Question: I need spinner in Action Bar for filtering content, looking something similar to this:

But spinner should fill full length of action bar.
What i tried:
1) 'actionBar.setListNavigationCallbacks(navigationAdapter, this);'
Yes, it works. But i need this filter only in 1 fragment. Yes, i can use 'ActionBar.NAVIGATION_MODE_LIST' only in this fragment, and change it to 'ActionBar.NAVIGATION_MODE_STANDARD' in others. But if i will want to add differenat filter in another fragment. So, i should to setting type, adapter and etc in every fragment. It's very very awfully.
2) Better solution is to use menu. In 'onCreateOptionsMenu' of fragment i can add item with 'actionViewClass="android.widget.Spinner"' only in fragment where i need this. Almost good solution except that this item will align right and doesn't fill full action bar.
: how to make menu item fill full action bat length?
Or can you advise better solution?
Btw, 'setCustomView' for ActionBar - bad solution for the same reasons that 'setListNavigationCallbacks'...
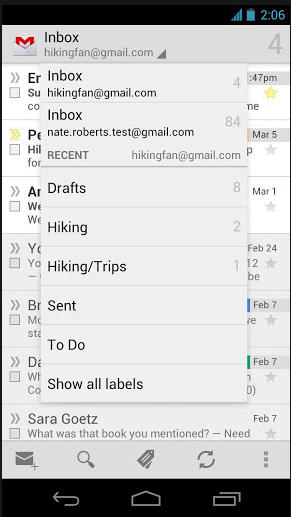
Answer: Found solution. You should user your own layout for spinner item.
Instead of:
'''
ArrayAdapter<CharSequence> adapter = ArrayAdapter.createFromResource(getActivity(), R.array.projects_filteres, android.R.layout.simple_spinner_item);
'''
Use:
'''
ArrayAdapter<CharSequence> adapter = new ArrayAdapter<CharSequence>(getActivity(), R.layout.projects_filter_item,
android.R.id.text1, getActivity().getResources().getStringArray(R.array.projects_filteres));
'''
Where 'R.array.projects_filteres' - just simple array from resources, and 'R.layout.projects_filter_item' is 'RelativeLayout' with 'android:layout_width="match_parent"':
'''
<?xml version="1.0" encoding="utf-8"?>
<RelativeLayout xmlns:android="http://schemas.android.com/apk/res/android"
android:layout_width="match_parent"
android:layout_height="wrap_content"
android:gravity="fill_horizontal"
android:orientation="vertical" >
<TextView
android:textColor="#000"
android:id="@android:id/text1"
android:layout_width="match_parent"
android:layout_height="wrap_content"
android:layout_alignParentLeft="true"
android:layout_alignParentTop="true"
android:textAppearance="?android:attr/textAppearanceMedium" />
</RelativeLayout>
'''
So, whole code of 'onCreateOptionsMenu' in fragment looks something like this:
'''
@Override
public void onCreateOptionsMenu(Menu menu, MenuInflater inflater) {
super.onCreateOptionsMenu(menu, inflater);
menu.clear();
inflater.inflate(R.menu.action_bar_context_menu, menu);
android.view.MenuItem filter = menu.findItem(R.id.context_menu_filter);
ArrayAdapter<CharSequence> adapter = new ArrayAdapter<CharSequence>(getActivity(), R.layout.projects_filter_item,
android.R.id.text1, getActivity().getResources().getStringArray(R.array.projects_filteres));
adapter.setDropDownViewResource(android.R.layout.simple_spinner_dropdown_item);
Spinner spinner = (Spinner)MenuItemCompat.getActionView( filter);
spinner.setAdapter(adapter);
spinner.setOnItemSelectedListener(new Spinner.OnItemSelectedListener() {
@Override
public void onItemSelected(AdapterView<?> arg0, View arg1, int arg2, long arg3) {
}
@Override
public void onNothingSelected(AdapterView<?> arg0) {
}
});
}
'''